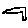
Label: hexagon